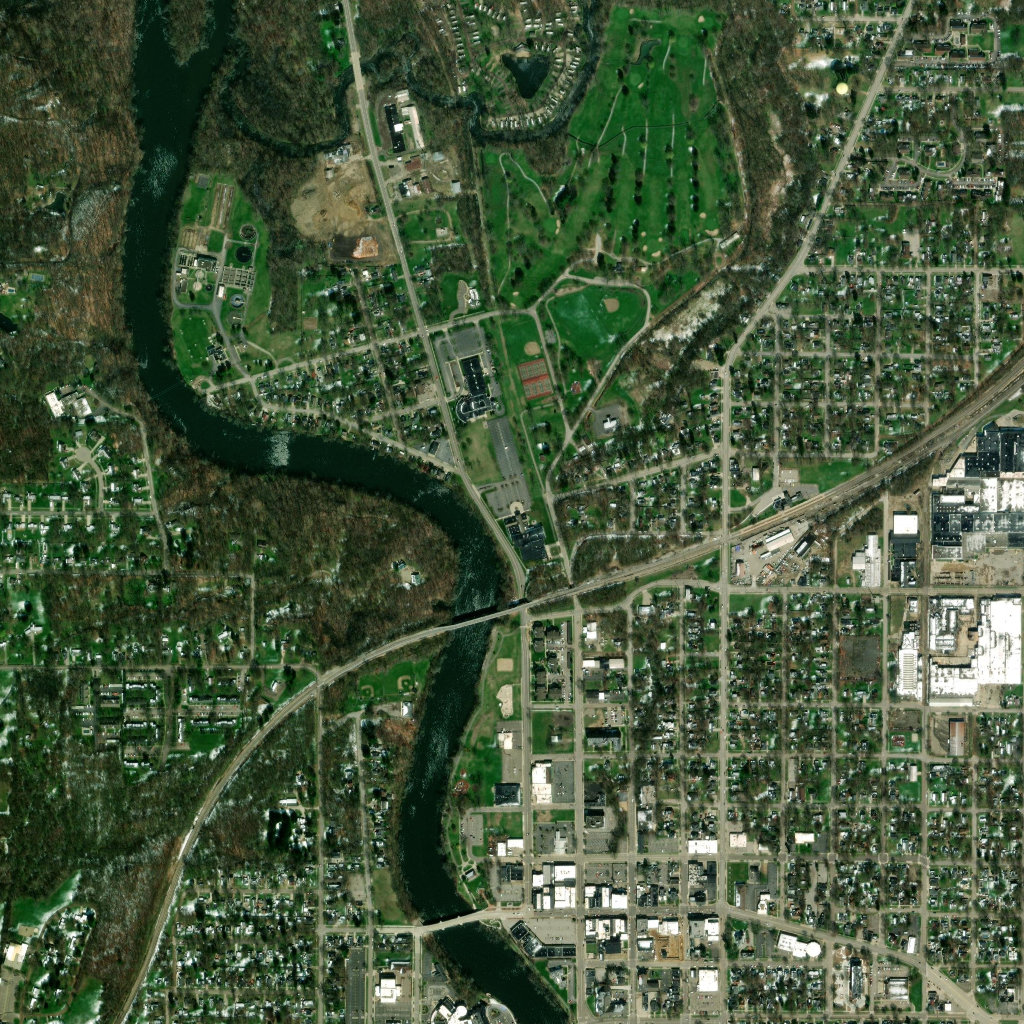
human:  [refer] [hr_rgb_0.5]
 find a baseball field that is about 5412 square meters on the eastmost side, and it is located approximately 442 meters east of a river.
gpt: <box>[[58, 27, 63, 33, 0]]</box>